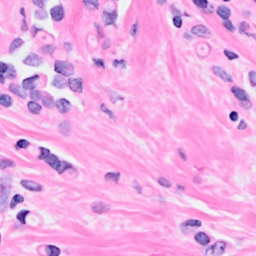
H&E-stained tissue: Breast